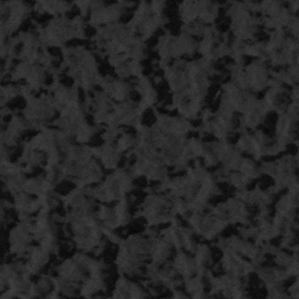
Label: frost